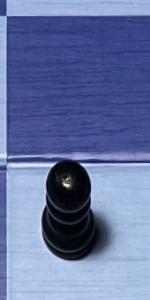
Label: Pawn_Black